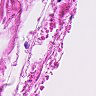
Metastatic tissue present: no